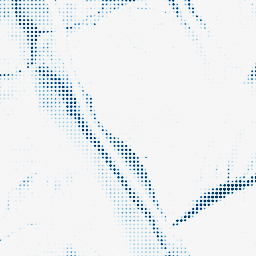
Category: morphological
Decomposition family: morphological_ellipse
Decomposition parameters: operation: closing
width: 20
height: 50
Upsampling method: sinc_blackman
Upsampling parameters: scale: 8
kernel_size: 4
Upsampling scale: 8